Question: I have a 'QGraphicsObject' with a custom 'paint()' method, displayed in a window too small to show in its entirety. When I use the bottom scrollbar to scroll around, instead of drawing a rectangle like it should, 'paint.drawRect()' draws a triangle.
It seems this only happens when I scroll all the way to the bottom left corner - no other corners are affected. If I maximize the window and restore it to the original size, then try it again, it works properly and no diagonal line shows up.

I've got some test code <URL>. Press the + and - keys to zoom in and out, respectively.
I'm flummoxed. Is this a bug, or am I missing something here? What can I do to fix this?
I'm on PySide 1.2.1, Python 3.3.2, and Windows 8.
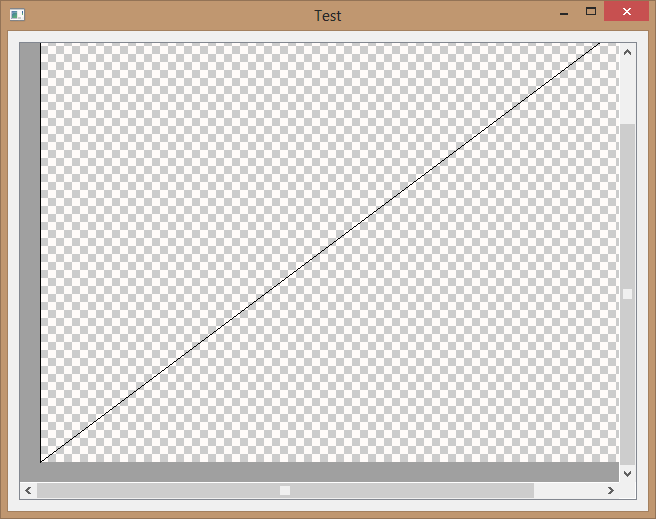
Answer: I've experienced the same running the Qt example "elastic nodes", which is one of the Graphics View examples. You can reproduce the diagonal line by zooming in (using '+' or the mouse wheel), until the frame rectangle is outside the visible area.
Workaround: deactivate the background cache (graphwidget.cpp, constructor, remove the line "setCacheMode(CacheBackground);"), compile, run => no diagonal line.
Btw, I'm using Qt 4.8.5.
I just had a look at the Qt bug tracker and found QTBUG-31579, where unexpected things are drawn when using a pen width of 0, so I tried modifying the elastic nodes example by drawing the rectangle with an explicit pen of 1 pt width, which gave me the expected result even with the background cache enabled. Since it seems they are working on that problem, it should be solved with the next Qt release.
Sorbet, if you need a solution more quickly, you could try to set an explicit pen of nonzero with when drawing.
Hope this works for you.